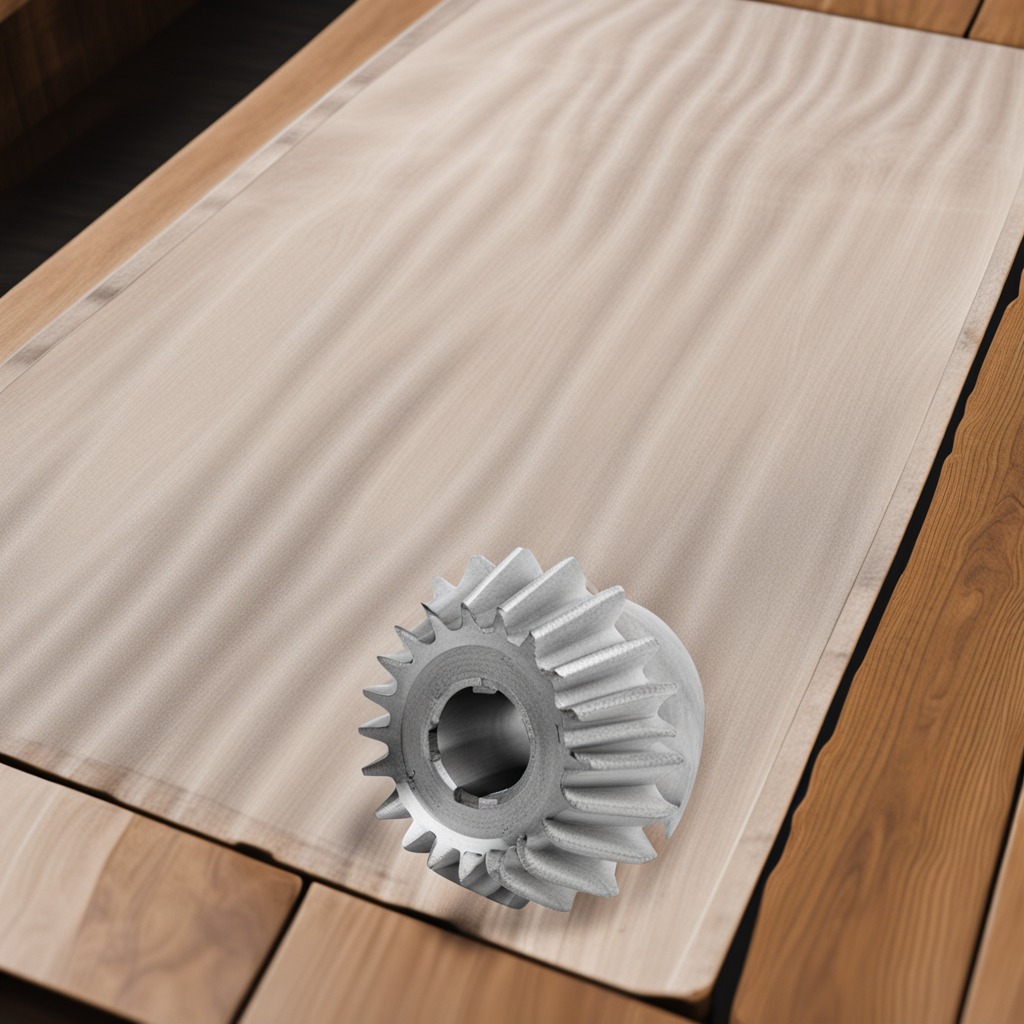
A steel gear with teeth is lying on the wooden table.